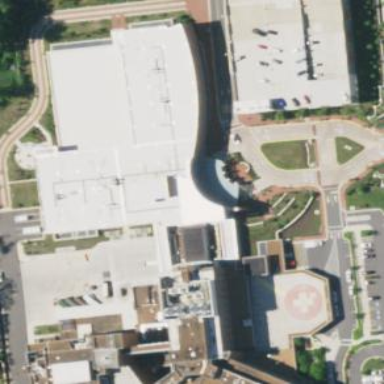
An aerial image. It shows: Hospital providing healthcare services.